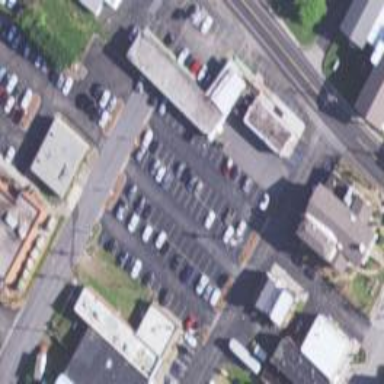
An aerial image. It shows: Clinic.